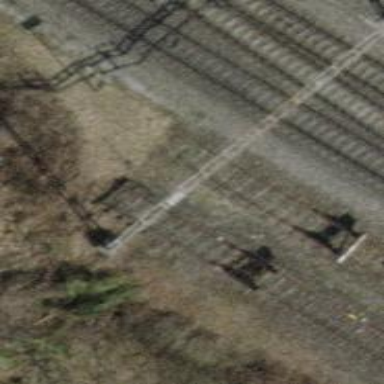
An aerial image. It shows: Railway buffer stop.